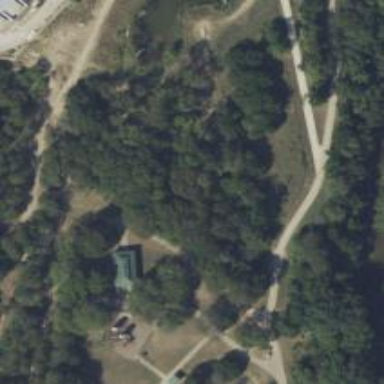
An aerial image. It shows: Disc golf tee area.